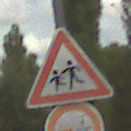
Verkehrszeichen: KinderRechts
Zusatzzeichen unten: VerbotUeberholenEinspurigeFahrzeuge
Umgebung: Outdoor, Suburban
Tageszeit: MorningAfternoon
Wetter: PartlyCloudy
Licht: Natural
Jahreszeit: NotSpecified
Kontrast: LowContrast